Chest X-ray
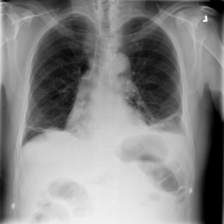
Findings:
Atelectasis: positive
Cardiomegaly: negative
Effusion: positive
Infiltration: positive
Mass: negative
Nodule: negative
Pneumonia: negative
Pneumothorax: negative
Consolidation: negative
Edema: negative
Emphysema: negative
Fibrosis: negative
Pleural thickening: negative
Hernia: negative